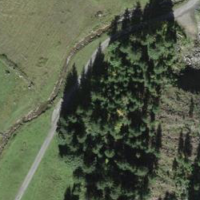
EUNIS habitat code: 23
Species observed at this site:
Corvus corone
Anthus trivialis
Turdus philomelos
Prunella modularis
Turdus viscivorus
Argynnis paphia
Anthus pratensis
Sylvia atricapilla
Spinus spinus
Gymnadenia conopsea
Phylloscopus collybita
Carduelis citrinella
Cuculus canorus
Erithacus rubecula
Dryocopus martius
Phoenicurus ochruros
Sitta europaea
Garrulus glandarius
Nucifraga caryocatactes
Certhia familiaris
Tussilago farfara
Falco tinnunculus
Corvus corax
Picus viridis
Periparus ater
Motacilla cinerea
Cyanistes caeruleus
Lophophanes cristatus
Linaria cannabina
Troglodytes troglodytes
Pyrrhula pyrrhula
Fringilla coelebs
Ptyonoprogne rupestris
Carduelis carduelis
Turdus merula
Columba palumbus
Cinclus cinclus
Pyrrhocorax graculus
Aquila chrysaetos
Motacilla alba